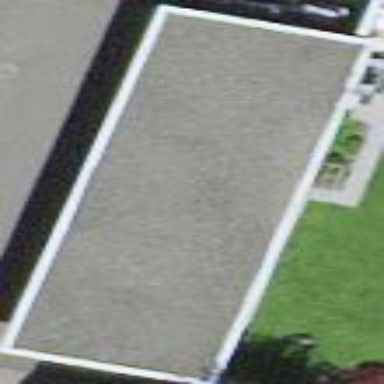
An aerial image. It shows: Garage.